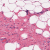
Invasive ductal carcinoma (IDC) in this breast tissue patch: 0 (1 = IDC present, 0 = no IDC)